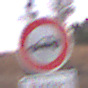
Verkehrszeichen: VerbotPersonenkraftwagen
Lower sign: BesondereFahrzeugeUndTransportgueter11
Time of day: SunriseSunset
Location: Outdoor (Suburban)
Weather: PartlyCloudy
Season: NotSpecified
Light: Natural